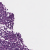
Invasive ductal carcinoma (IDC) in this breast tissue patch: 1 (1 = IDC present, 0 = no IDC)